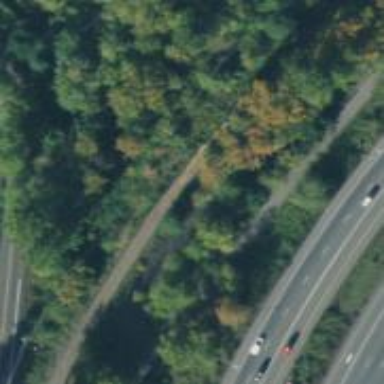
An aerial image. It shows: Asphalt cycleway alongside abandoned railway.